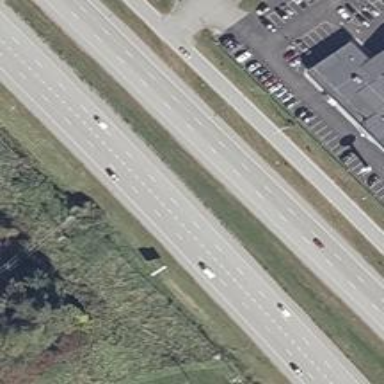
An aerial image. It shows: Asphalt motorway.